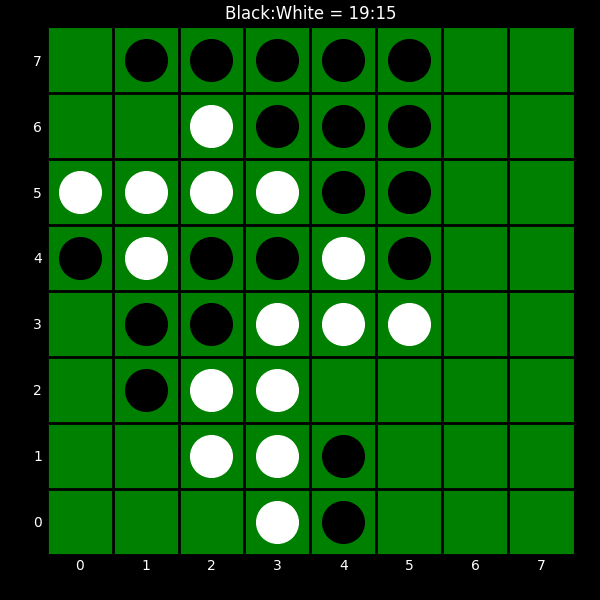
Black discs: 19
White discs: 15